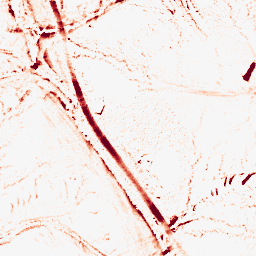
Category: morphological
Decomposition family: morphological
Decomposition parameters: operation: opening
size: 5
Upsampling method: quadratic
Upsampling parameters: scale: 2
Upsampling scale: 2